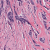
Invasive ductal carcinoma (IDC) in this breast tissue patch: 1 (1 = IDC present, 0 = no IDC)